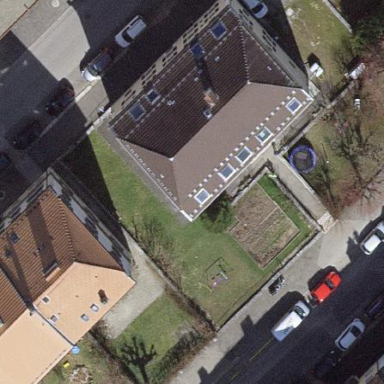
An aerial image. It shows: Garden area designated for leisure land.